Question: Observe Image below. It is a composite of two graphs, where different curves are shown in solid lines, dotted lines, and variations of dashed lines with different length of stroke.

I need a way to generate solid lines, dashed lines, dotted lines using HTML/CSS possible in hopes that tcpdf rendering engine will understand, since 'tcpdf' does not deal well with lastest and greatest HTML/CSS markup. How?
I am using flot + tcpdf to generate these, where graphs are first generated on canvas, and canvas are then transferred to PDF engine and everything seems to work fine except the legend. The legend of the curves is not being transferred to canvas, due to flot not having the capacity just yet to write its legend onto canvas. It writes it onto DIV in HTML/CSS, and the legend code generated by flot translates (i.e. it did big ugly rectangles instead of lines) to tcpdf's native weak HTML-to-pdf rendering engine. In other words, I need to create my own legend using most basic HTML/CSS, and hope that tcpdf will understand and render it correctly.
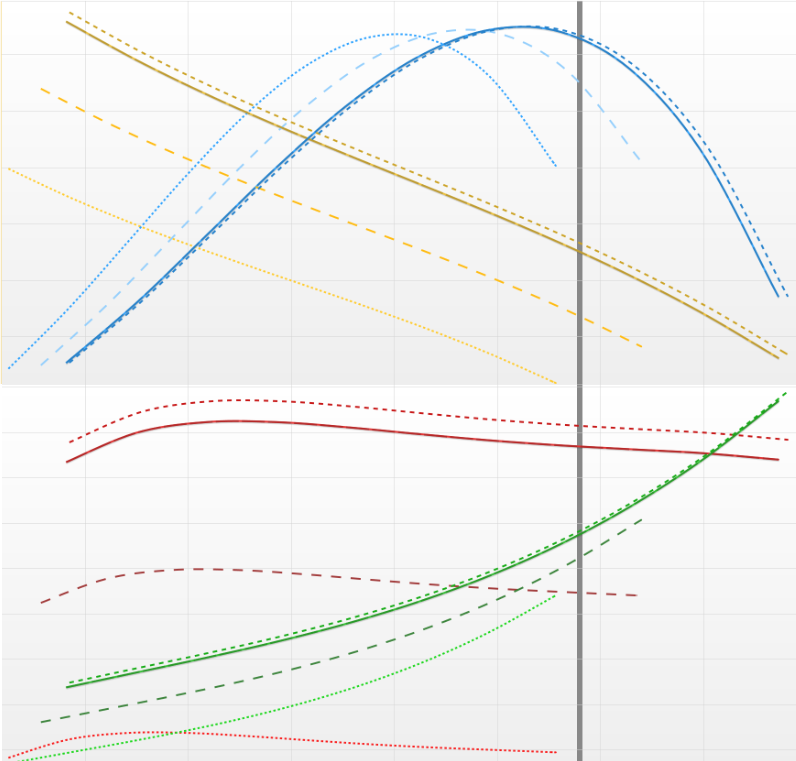
Answer: use SVG, not HTML/CSS.
<URL>
'''
<svg height="30" width="100">
<g fill="none" stroke="black" stroke-width="4">
<path stroke-dasharray="20,10" d="M5 2 300 0" />
</g>
</svg>
'''